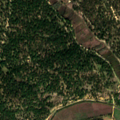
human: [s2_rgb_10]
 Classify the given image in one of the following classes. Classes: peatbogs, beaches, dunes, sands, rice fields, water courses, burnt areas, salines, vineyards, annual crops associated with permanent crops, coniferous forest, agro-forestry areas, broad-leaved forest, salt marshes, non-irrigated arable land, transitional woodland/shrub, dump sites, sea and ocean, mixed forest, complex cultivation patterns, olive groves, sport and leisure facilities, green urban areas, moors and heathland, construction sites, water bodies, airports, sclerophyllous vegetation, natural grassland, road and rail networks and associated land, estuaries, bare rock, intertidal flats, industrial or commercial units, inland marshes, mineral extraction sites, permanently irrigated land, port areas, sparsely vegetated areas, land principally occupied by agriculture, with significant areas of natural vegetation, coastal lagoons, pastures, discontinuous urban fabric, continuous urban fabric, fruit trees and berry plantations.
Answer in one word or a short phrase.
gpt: pastures, broad-leaved forest, mixed forest